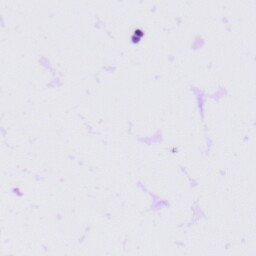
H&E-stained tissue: Tonsil